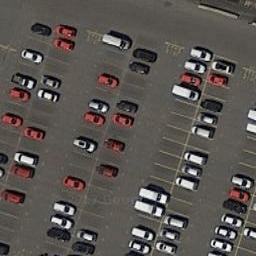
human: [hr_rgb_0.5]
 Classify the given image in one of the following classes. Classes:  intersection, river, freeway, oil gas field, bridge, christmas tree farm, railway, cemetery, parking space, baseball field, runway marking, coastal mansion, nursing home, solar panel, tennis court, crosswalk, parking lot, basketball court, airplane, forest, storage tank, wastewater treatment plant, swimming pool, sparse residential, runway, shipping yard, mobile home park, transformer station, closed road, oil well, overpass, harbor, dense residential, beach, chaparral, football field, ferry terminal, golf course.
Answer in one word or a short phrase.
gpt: parking lot